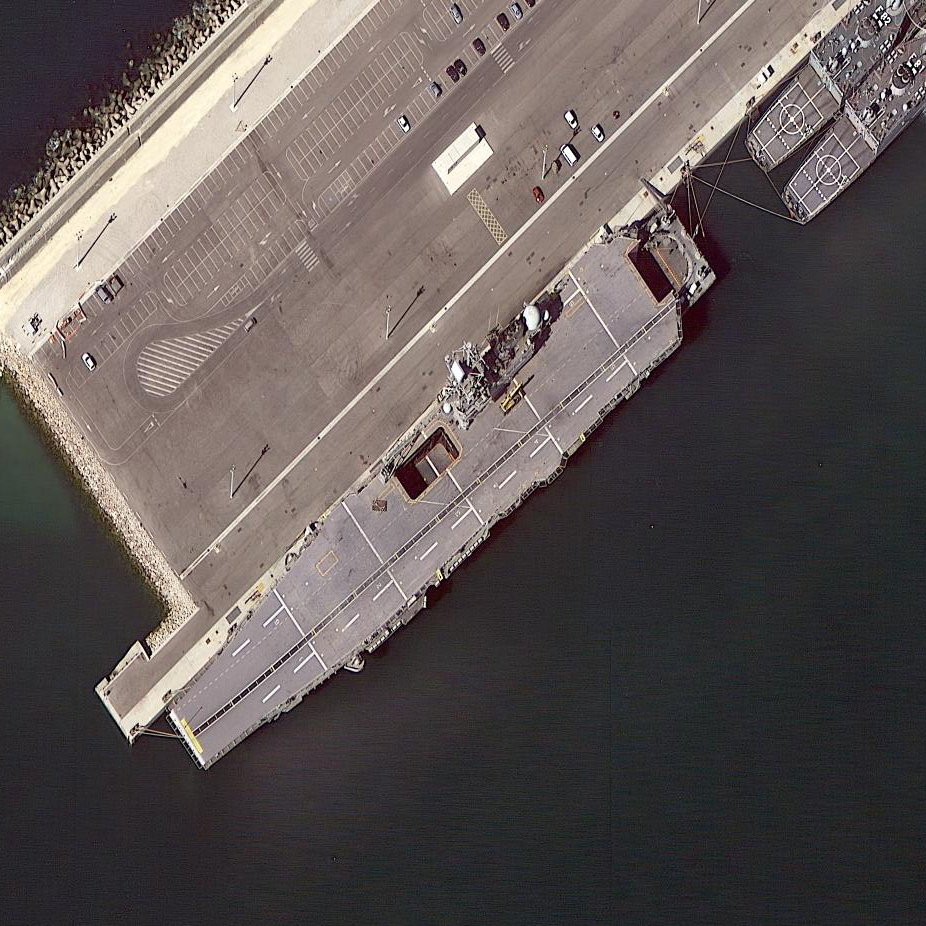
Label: aircraft_carrier